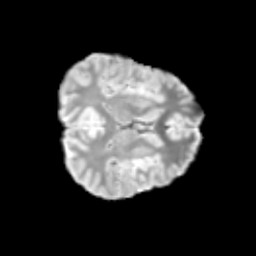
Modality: T2w
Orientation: axial
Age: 12
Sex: female
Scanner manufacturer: siemens
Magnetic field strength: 3 T
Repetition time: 3.8 s
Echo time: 0.07 s